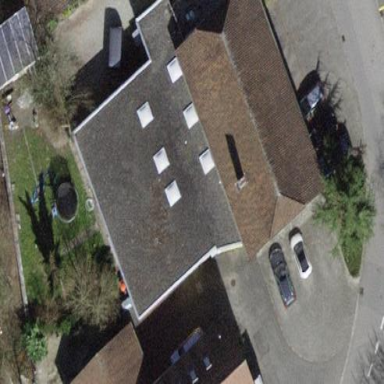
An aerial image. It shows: Commercial building.